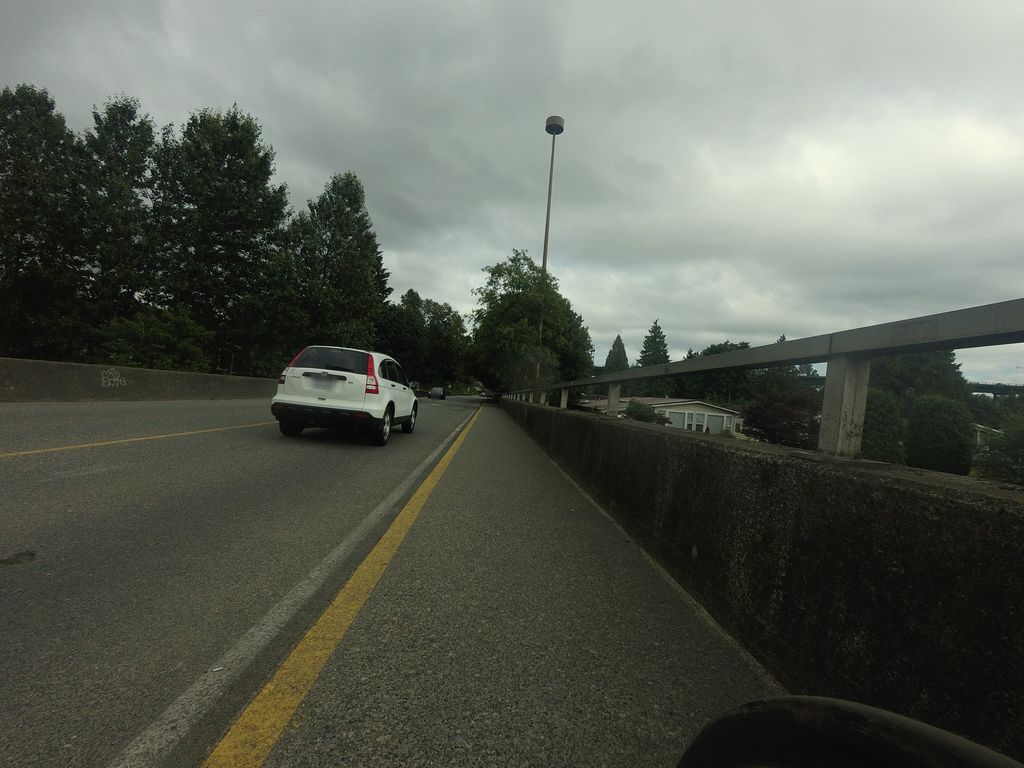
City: vancouver